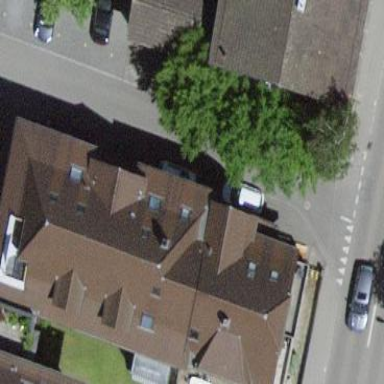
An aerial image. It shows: Building with hipped roof made of roof tiles.